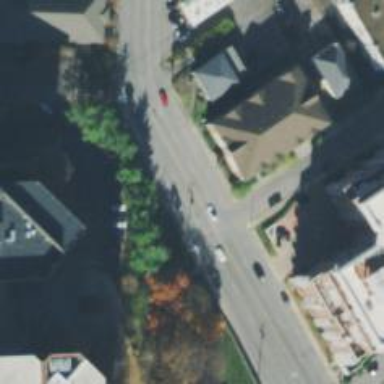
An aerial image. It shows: Unmarked road crossing.